Question: Can I run django server ingnore part of the project in Django?
I have a Django project with several apps, and one of the apps is need to import openstacksdk(because it relay on many linux libs, in Mac env is very troublesome ), so I must work in the Linux operate system. but now I have done that app which must import openstacksdk.
Now I cloned the project from Linux to my mac, there will report error which related to openstacksdk.
This is the directory of my project:

So, is there a way only to debug the apps that do not contain the openstacksdk-related app?
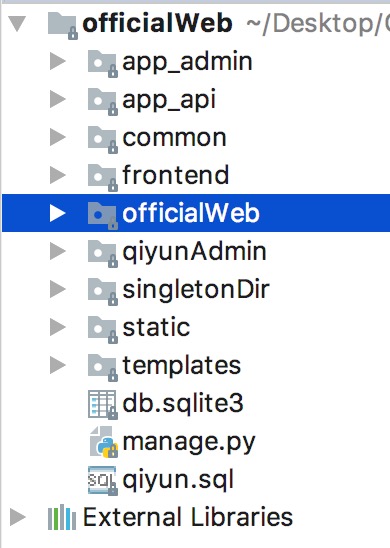
Answer: You can use <URL> the production server OS.